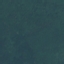
Land use / land cover: Forest